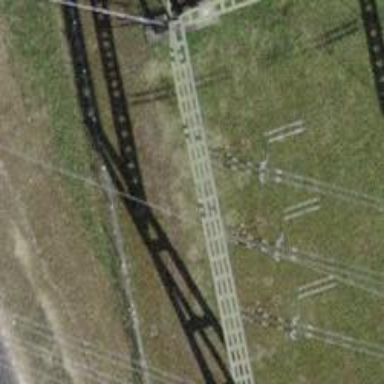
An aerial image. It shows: Insulator used in power equipment.